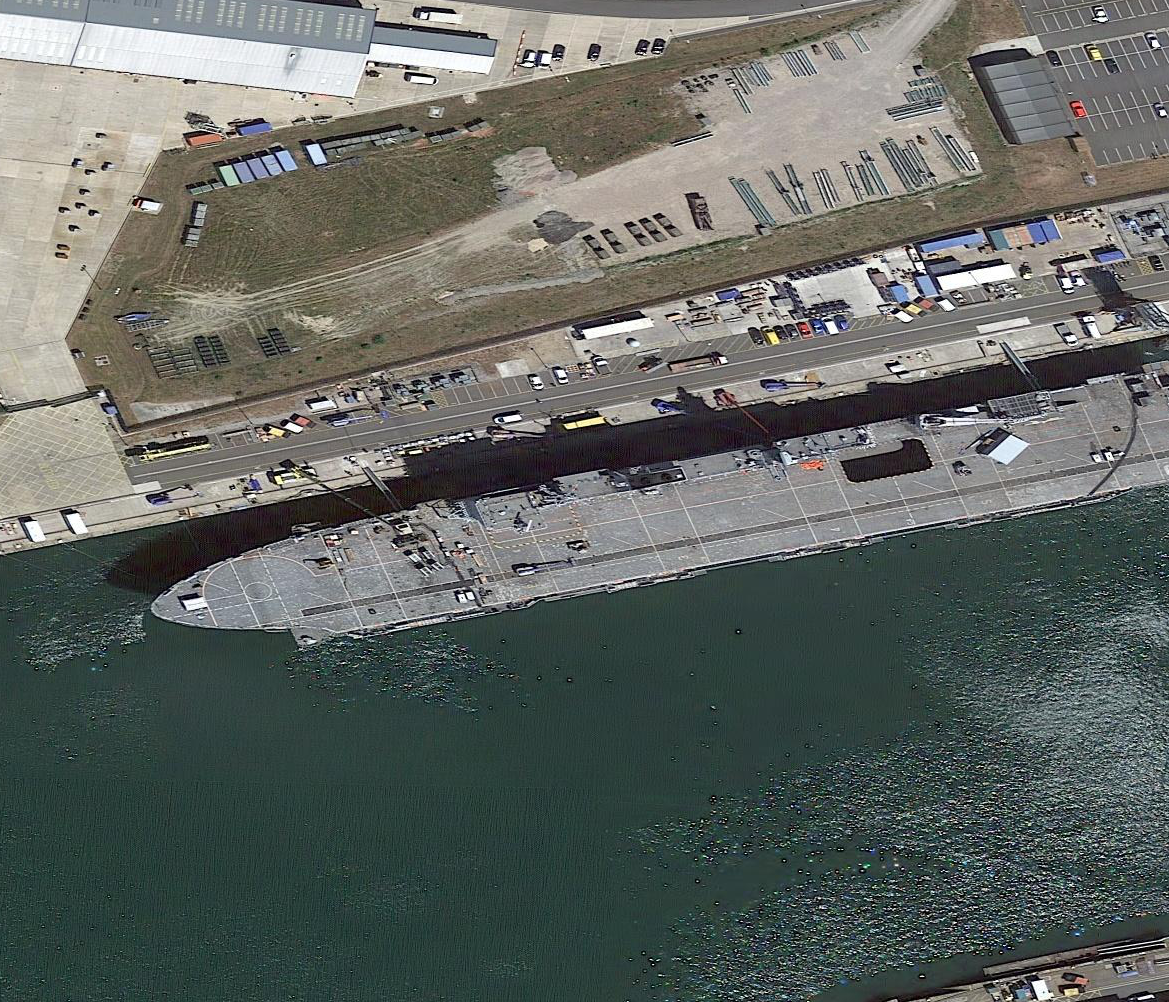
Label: assault